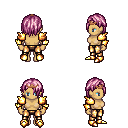
a pixel art fantasy rpg character, female body template, human, tanned skin, gold arm armor, gold greaves, pink bangs hairstyle, bronze tiara, gold boots, four views (front, back, left, right), 2x2 character sprite sheet, small pixel art, hard edges, no anti-aliasing